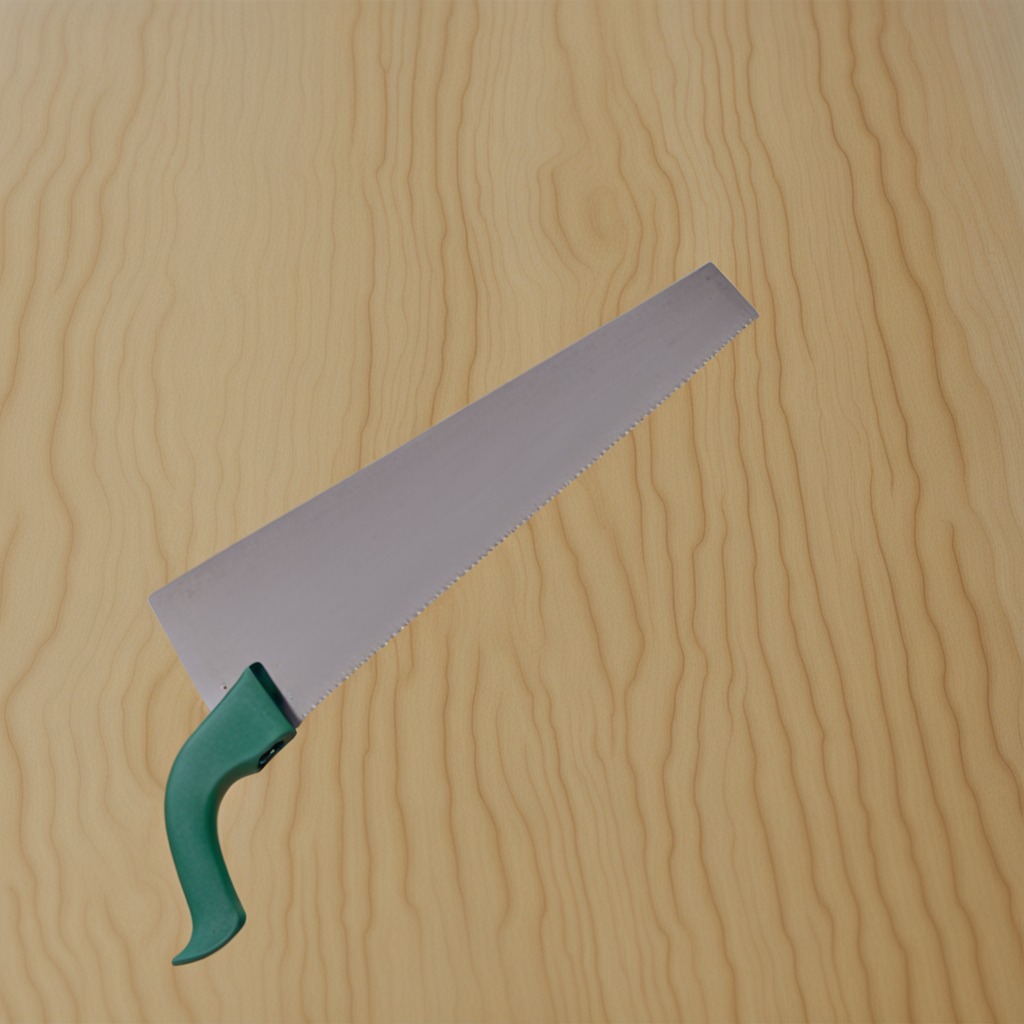
A metal saw is lying on the plywood surface.